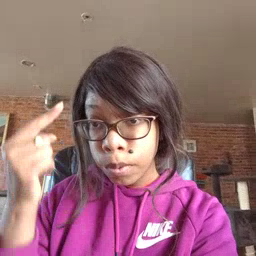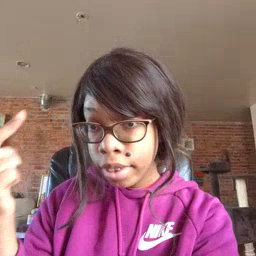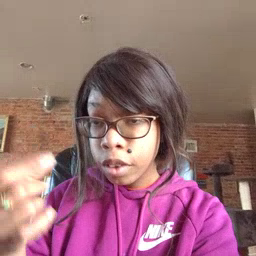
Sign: penny